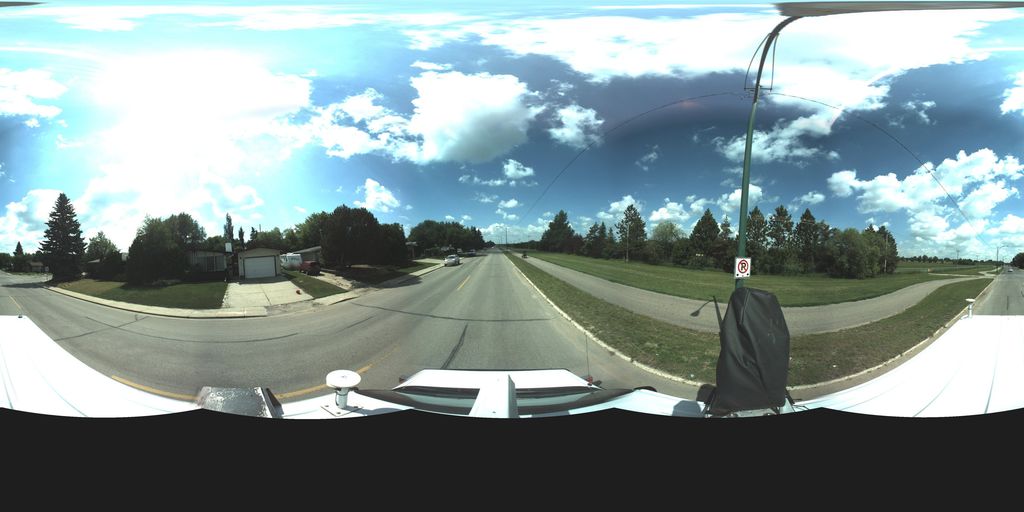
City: saskatoon